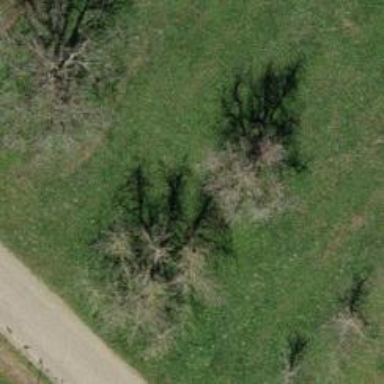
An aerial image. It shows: Agricultural area with broadleaved trees.